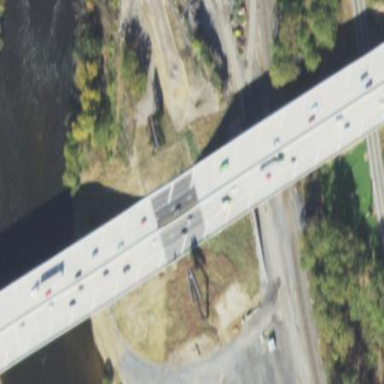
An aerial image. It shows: Man-made bridge.